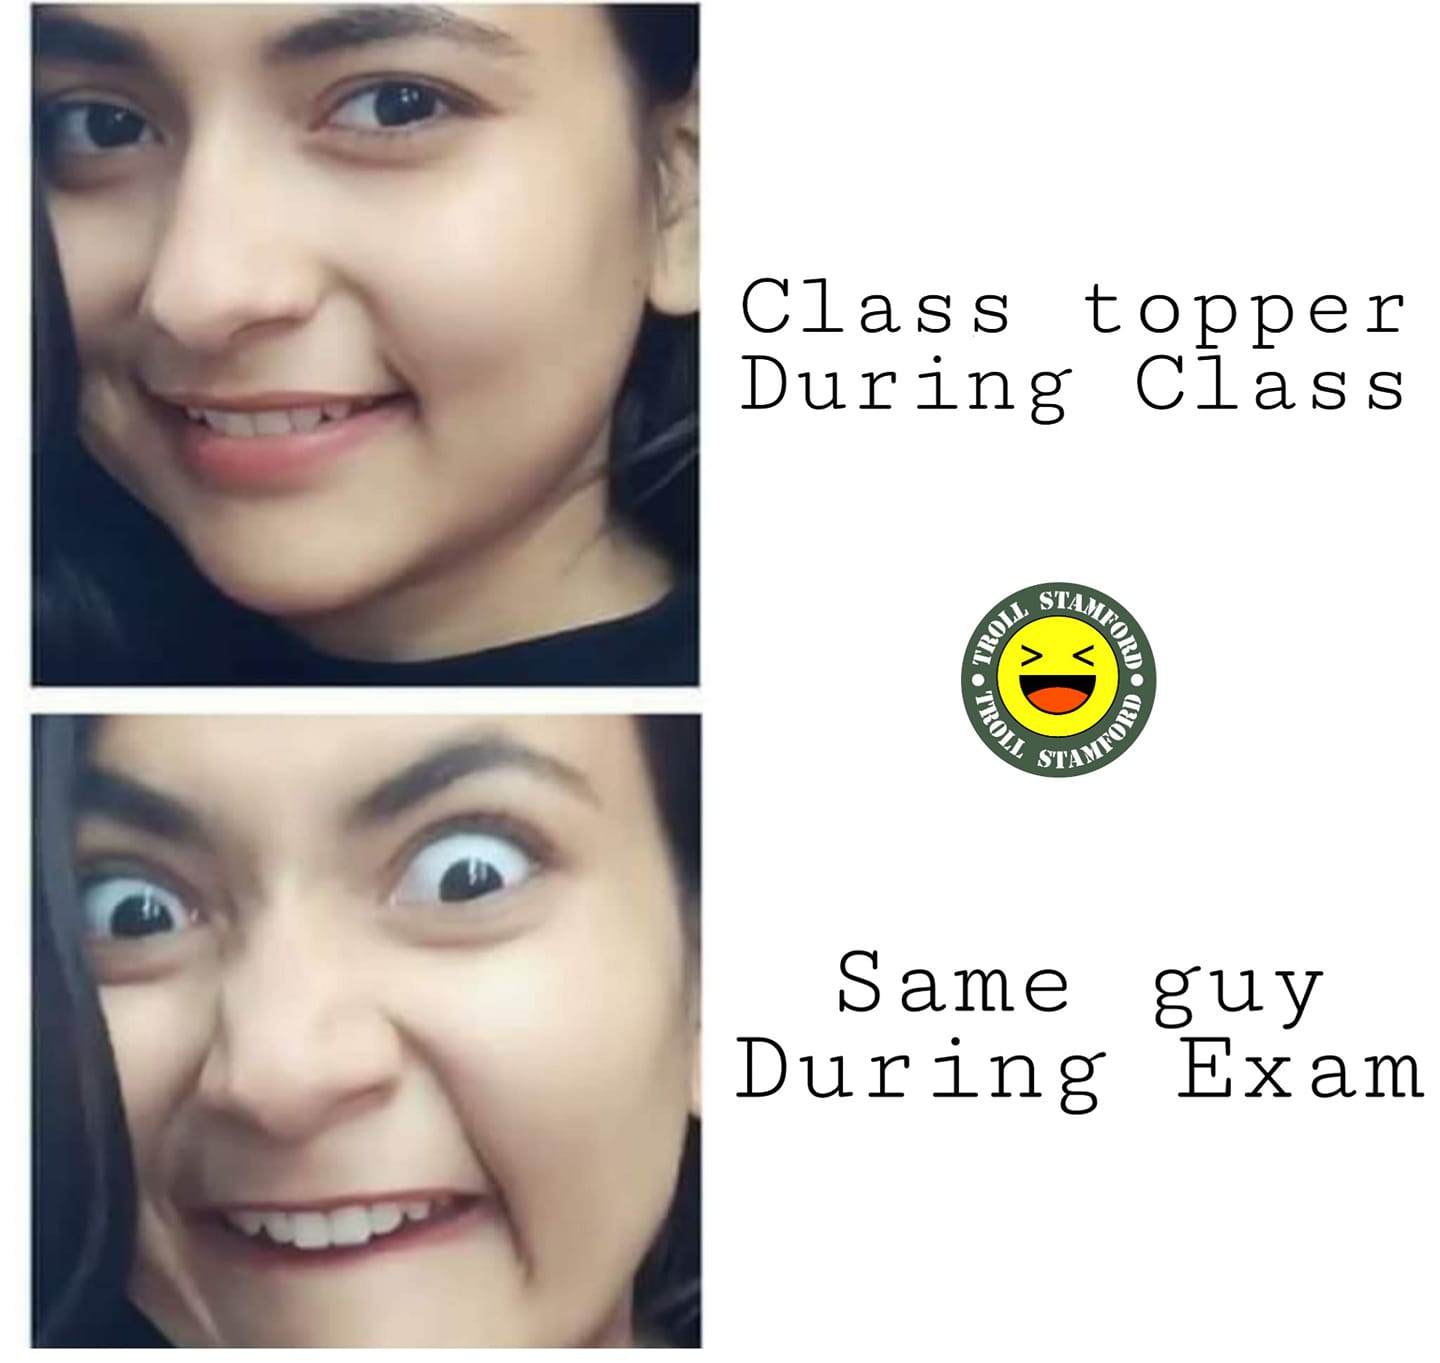
Caption: Class topper during class    Same guy during Exam
Label: non-hate